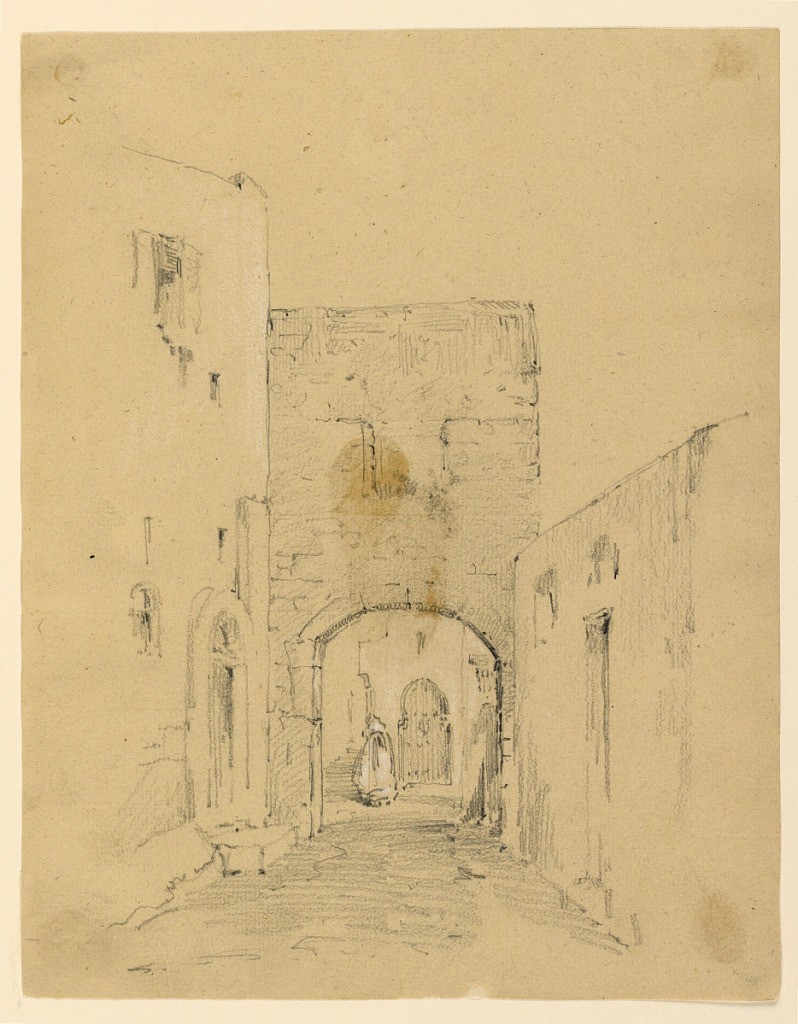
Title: Street in Tangiers
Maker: Arnold William Brunner, American, 1857–1925
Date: ca. 1892
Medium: Graphite and white heightening on cream paper
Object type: Drawing
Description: Figure in robe under a masonry archway across the street.